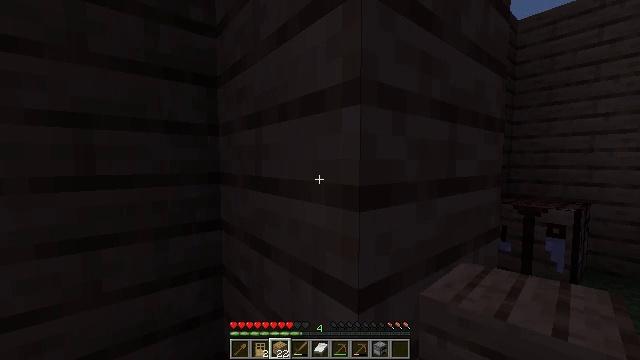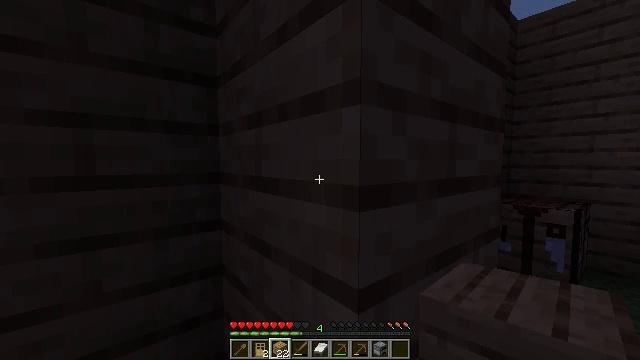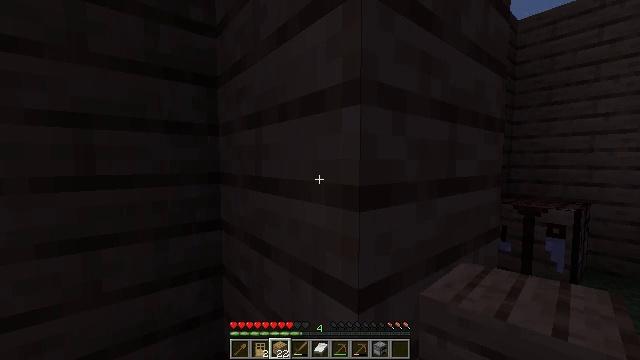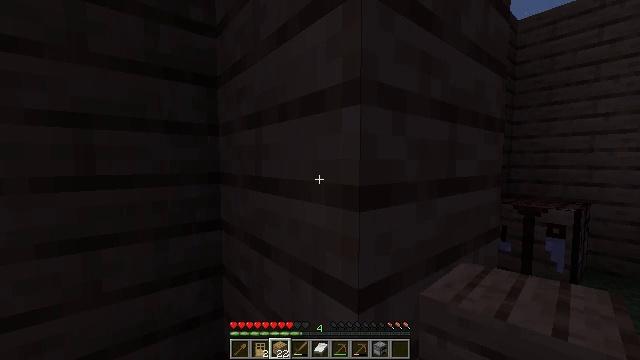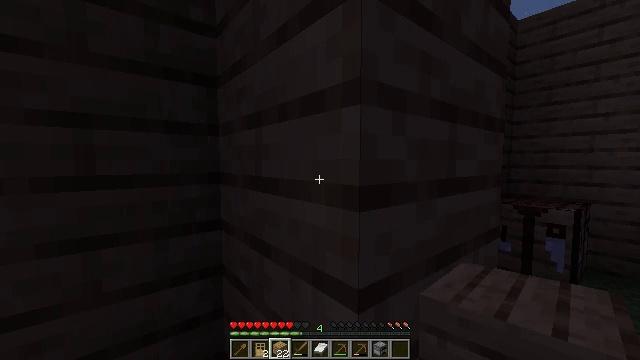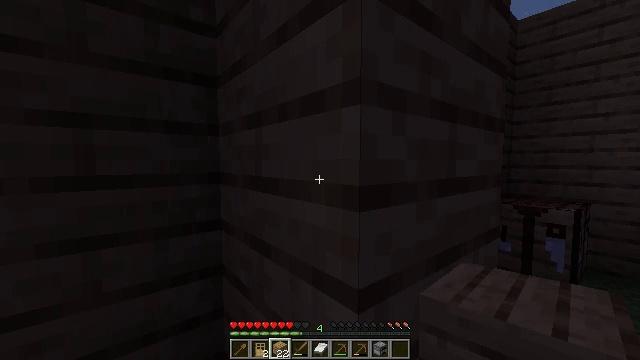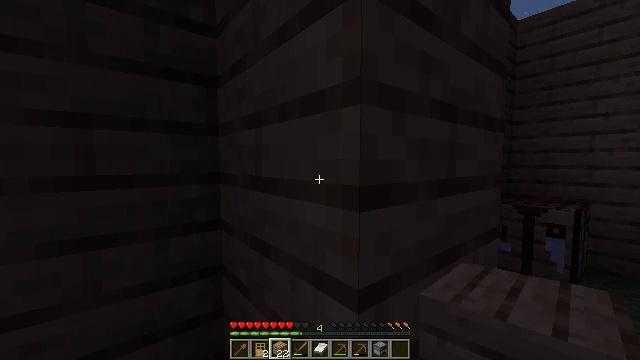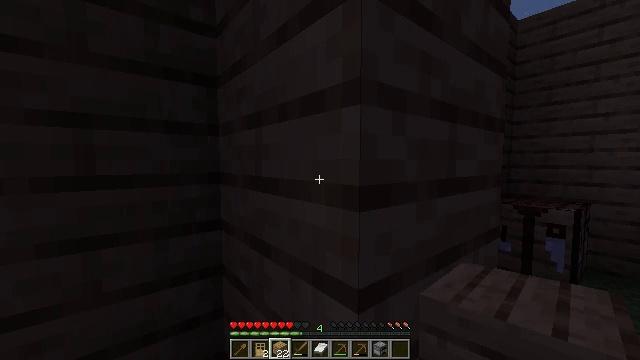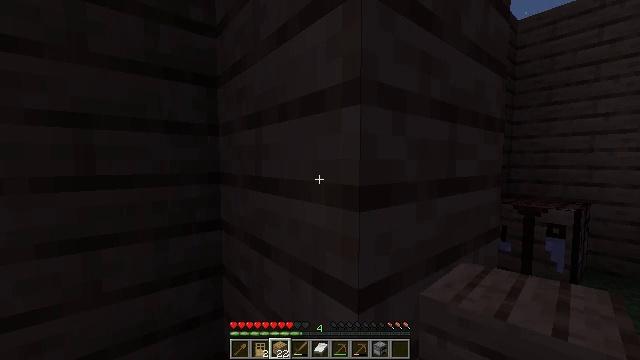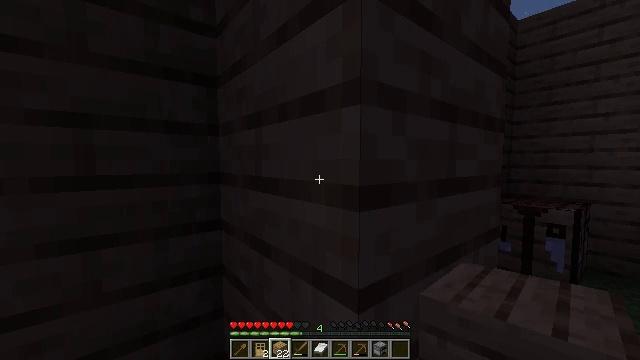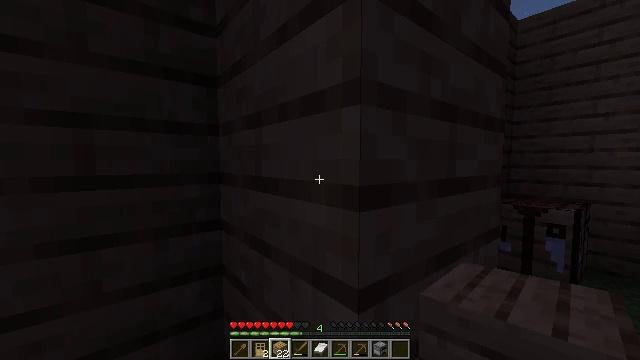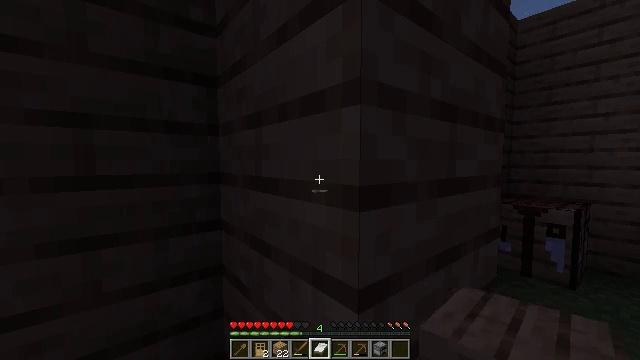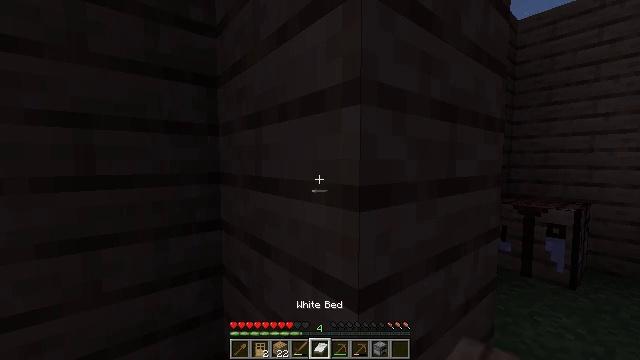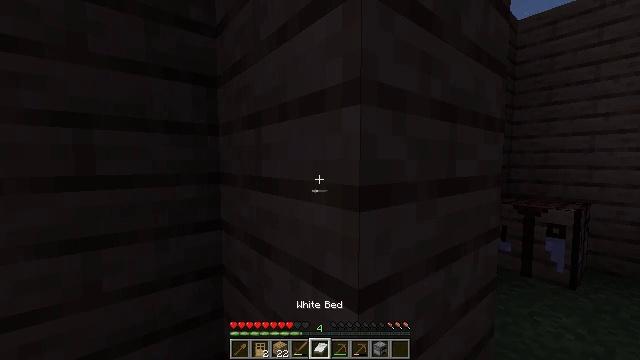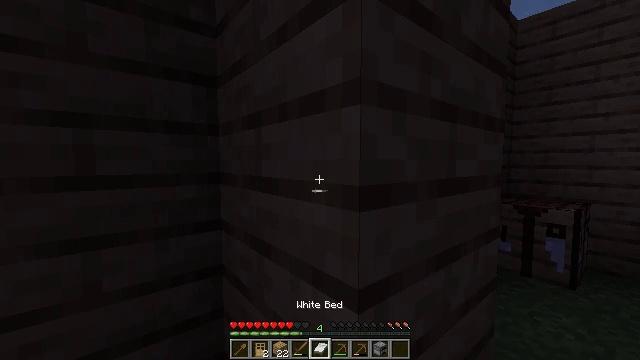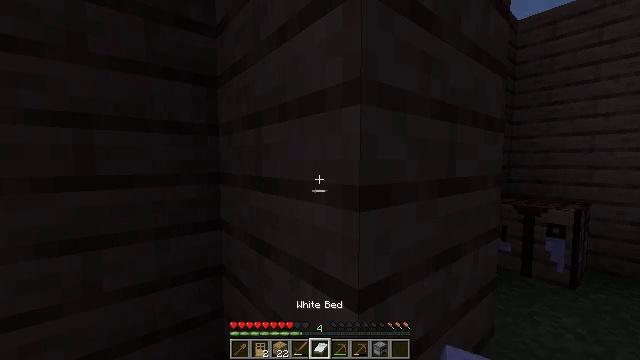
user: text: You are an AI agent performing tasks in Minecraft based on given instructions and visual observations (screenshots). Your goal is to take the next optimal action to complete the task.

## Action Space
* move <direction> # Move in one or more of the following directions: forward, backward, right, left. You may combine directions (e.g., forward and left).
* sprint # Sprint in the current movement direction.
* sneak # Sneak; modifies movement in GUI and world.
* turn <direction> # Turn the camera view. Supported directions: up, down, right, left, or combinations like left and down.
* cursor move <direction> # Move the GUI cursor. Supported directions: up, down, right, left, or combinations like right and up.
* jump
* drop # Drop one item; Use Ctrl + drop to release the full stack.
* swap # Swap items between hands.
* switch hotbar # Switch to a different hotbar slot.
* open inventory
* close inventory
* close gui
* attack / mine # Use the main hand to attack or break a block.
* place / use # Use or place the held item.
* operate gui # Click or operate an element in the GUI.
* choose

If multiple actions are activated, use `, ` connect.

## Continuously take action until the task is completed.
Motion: motion action
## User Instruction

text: Attack the oak planks to recycle it.
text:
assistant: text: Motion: no_op
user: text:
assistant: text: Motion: no_op
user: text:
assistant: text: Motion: no_op
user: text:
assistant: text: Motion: no_op
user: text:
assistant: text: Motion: no_op
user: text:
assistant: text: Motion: no_op
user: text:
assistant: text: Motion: no_op
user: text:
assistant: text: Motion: no_op
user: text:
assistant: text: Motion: no_op
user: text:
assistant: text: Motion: no_op
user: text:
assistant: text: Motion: switch to hotbar 5
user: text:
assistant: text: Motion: switch to hotbar 5
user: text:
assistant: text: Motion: switch to hotbar 5
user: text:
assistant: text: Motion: switch to hotbar 5
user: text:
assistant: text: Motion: no_op
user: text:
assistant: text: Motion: no_op
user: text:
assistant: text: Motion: no_op
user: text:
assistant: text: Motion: no_op
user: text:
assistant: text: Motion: no_op
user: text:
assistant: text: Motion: no_op
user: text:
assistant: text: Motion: no_op
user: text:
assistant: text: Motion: switch to hotbar 6
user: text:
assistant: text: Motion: switch to hotbar 6
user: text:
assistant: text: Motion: switch to hotbar 6
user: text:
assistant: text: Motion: switch to hotbar 6
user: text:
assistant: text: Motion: no_op
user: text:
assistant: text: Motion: no_op
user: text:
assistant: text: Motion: no_op
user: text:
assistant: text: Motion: no_op
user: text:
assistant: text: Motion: no_op